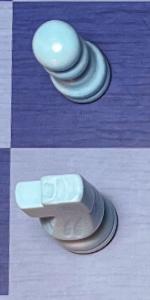
Label: Knight_White